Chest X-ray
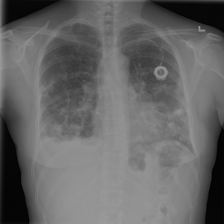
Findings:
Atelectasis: negative
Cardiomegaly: negative
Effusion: negative
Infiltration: negative
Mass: negative
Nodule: positive
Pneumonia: negative
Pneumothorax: negative
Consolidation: negative
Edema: negative
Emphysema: negative
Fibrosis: negative
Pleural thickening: negative
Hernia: negative